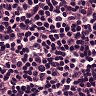
Metastatic tissue present: no